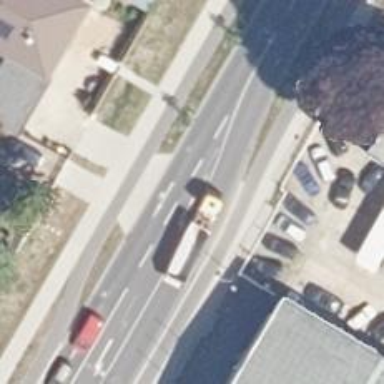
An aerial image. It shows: Tertiary road with asphalt surface and cycle track.